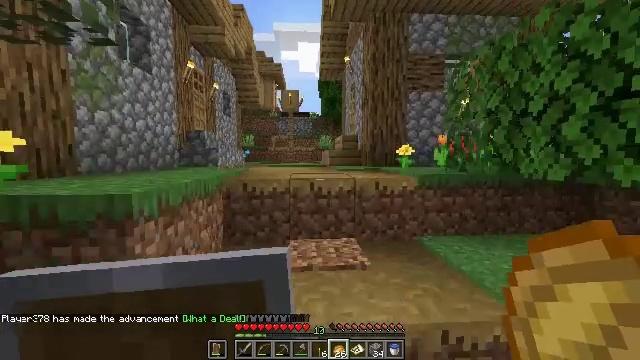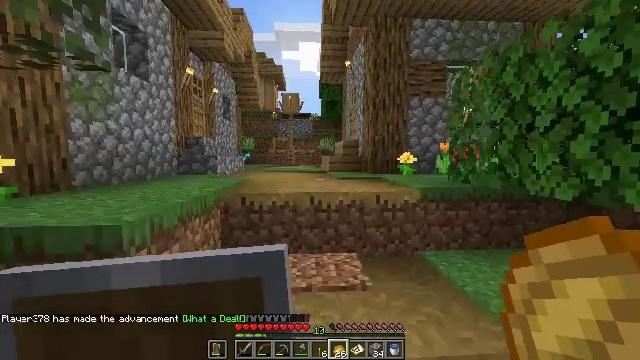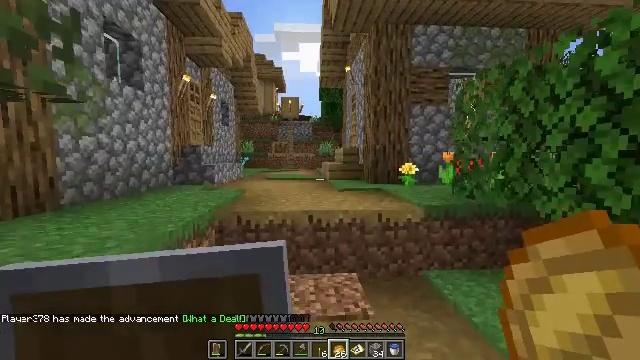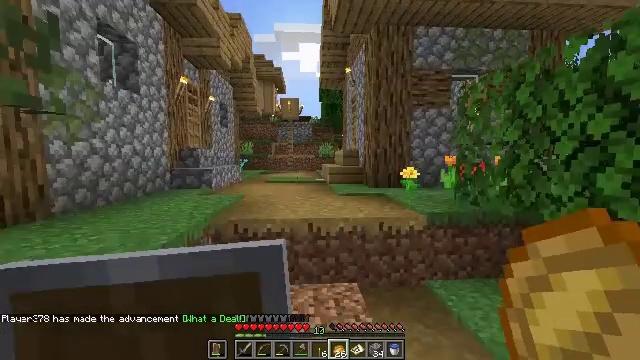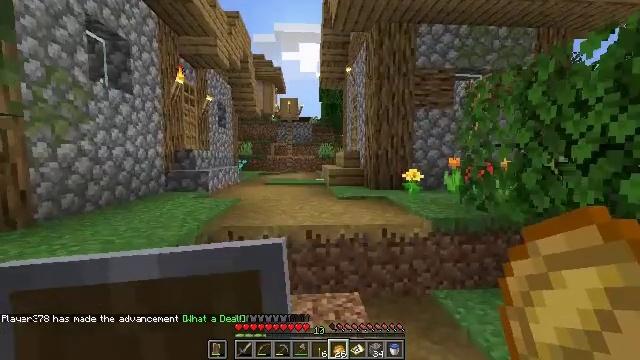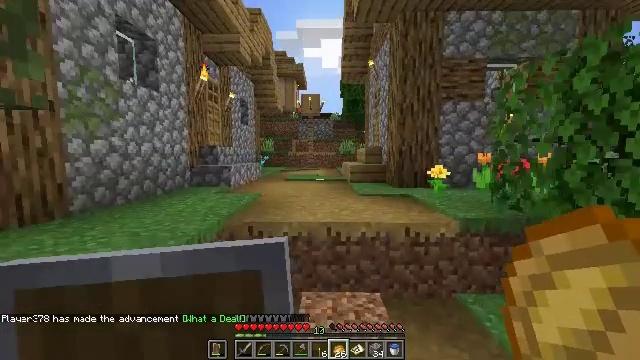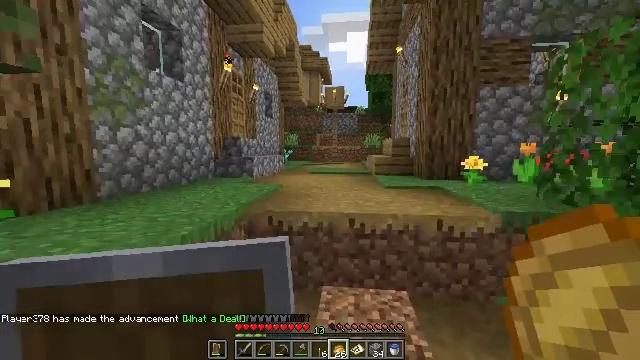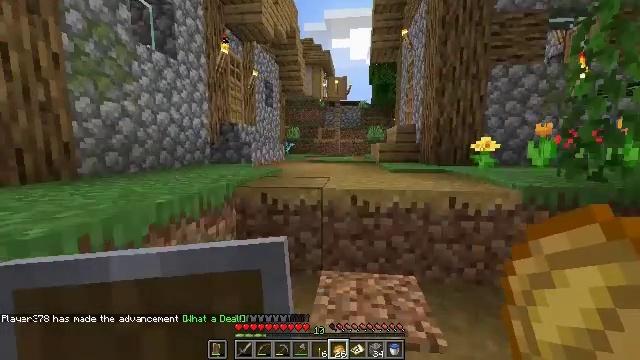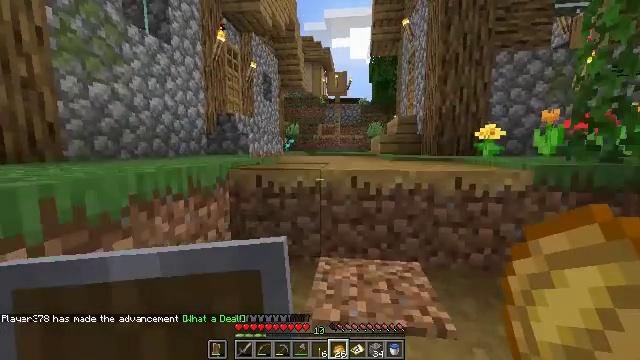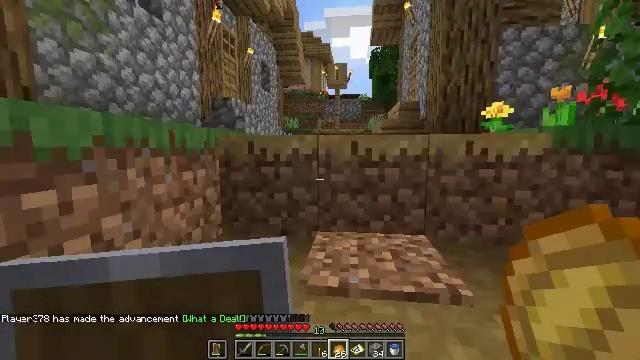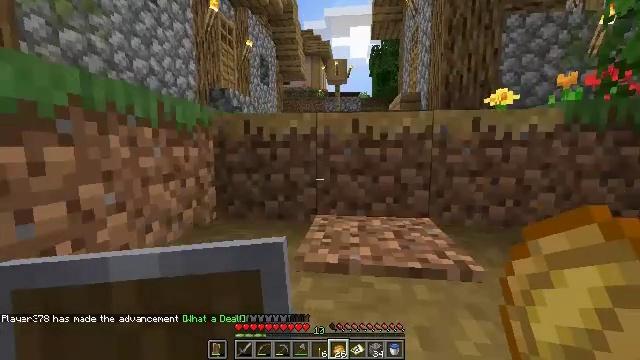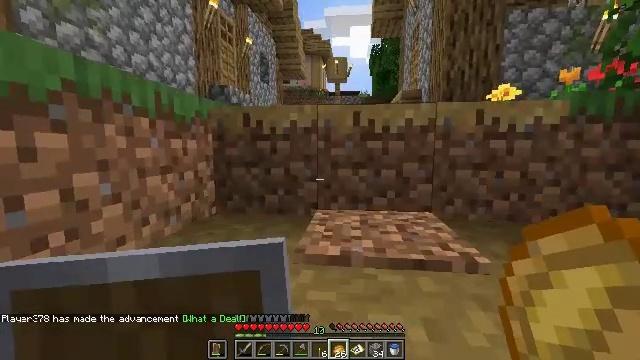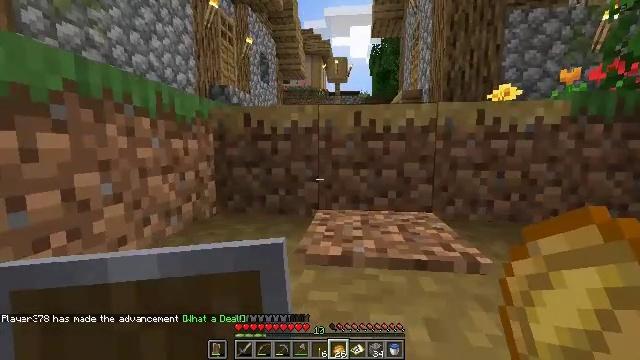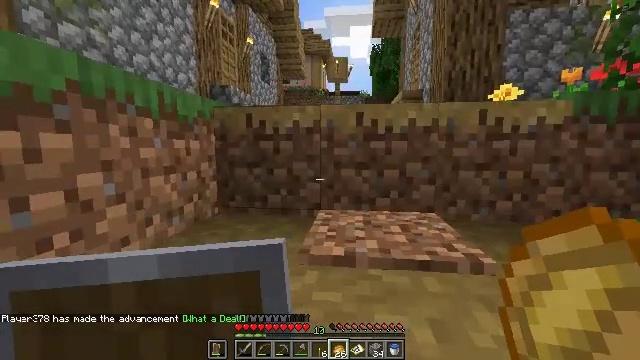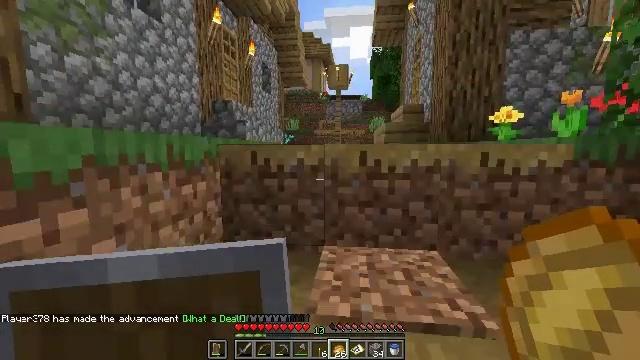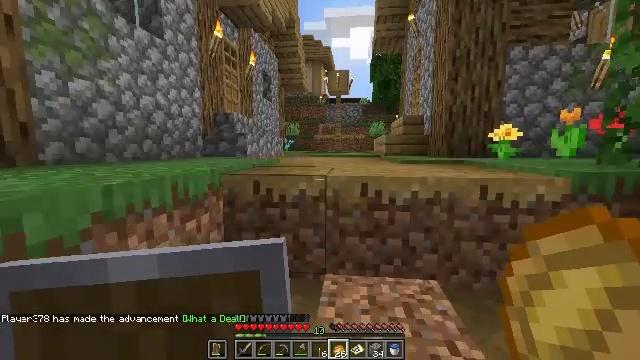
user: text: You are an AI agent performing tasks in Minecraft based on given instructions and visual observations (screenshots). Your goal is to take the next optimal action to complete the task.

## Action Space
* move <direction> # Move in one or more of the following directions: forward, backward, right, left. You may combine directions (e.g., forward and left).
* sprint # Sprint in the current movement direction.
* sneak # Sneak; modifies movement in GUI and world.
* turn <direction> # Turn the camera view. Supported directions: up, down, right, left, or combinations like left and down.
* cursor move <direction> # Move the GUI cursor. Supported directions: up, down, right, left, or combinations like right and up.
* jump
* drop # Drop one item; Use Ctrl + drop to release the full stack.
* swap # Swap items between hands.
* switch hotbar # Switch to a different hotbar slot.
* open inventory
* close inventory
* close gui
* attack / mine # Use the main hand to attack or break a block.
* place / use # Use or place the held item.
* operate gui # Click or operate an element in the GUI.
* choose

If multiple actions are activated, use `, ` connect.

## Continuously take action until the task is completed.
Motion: motion action
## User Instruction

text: Smash the anvil with a pickaxe.
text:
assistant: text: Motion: move forward
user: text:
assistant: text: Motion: move forward
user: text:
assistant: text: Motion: move forward
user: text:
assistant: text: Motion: move forward
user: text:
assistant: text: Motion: move forward, turn left
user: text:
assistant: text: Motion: move forward, turn left
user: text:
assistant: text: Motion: move forward
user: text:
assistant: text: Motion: move forward
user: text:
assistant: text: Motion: move forward, jump
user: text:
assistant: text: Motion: move forward, jump
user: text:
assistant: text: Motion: move forward
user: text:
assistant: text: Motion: move forward
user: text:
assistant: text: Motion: move forward
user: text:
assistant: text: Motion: move forward, jump
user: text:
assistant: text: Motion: move forward, jump
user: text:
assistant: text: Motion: move forward, jump
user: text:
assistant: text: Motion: move forward
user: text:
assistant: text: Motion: move forward
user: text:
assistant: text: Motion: move forward
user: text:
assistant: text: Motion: move forward
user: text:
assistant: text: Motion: move forward
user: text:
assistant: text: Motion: move forward
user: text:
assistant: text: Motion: move forward
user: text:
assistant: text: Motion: move forward
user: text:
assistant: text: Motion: move forward
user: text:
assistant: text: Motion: move forward, jump
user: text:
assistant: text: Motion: move forward, jump
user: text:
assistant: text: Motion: move forward, jump
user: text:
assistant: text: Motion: move forward, jump
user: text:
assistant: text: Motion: move forward